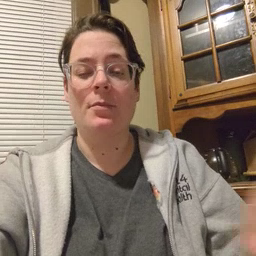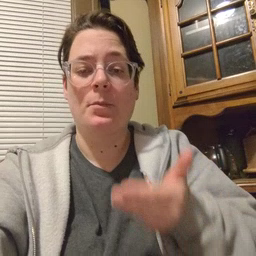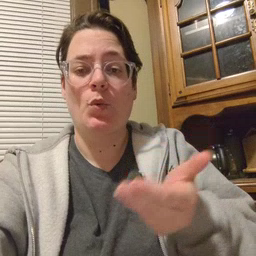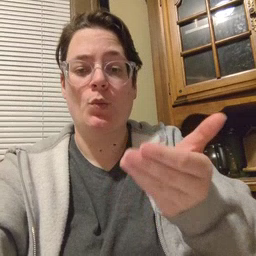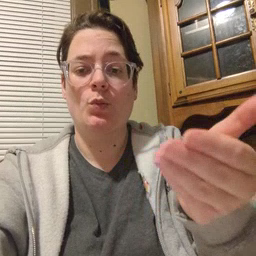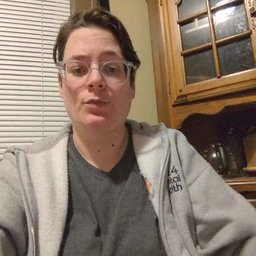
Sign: boat